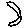
Label: moon